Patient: sex F, age 65
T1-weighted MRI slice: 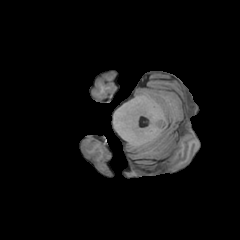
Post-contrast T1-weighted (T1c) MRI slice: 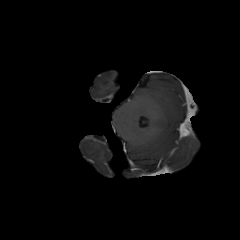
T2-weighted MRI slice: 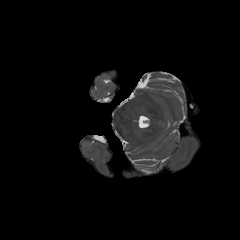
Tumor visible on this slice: no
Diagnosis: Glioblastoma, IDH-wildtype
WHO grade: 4